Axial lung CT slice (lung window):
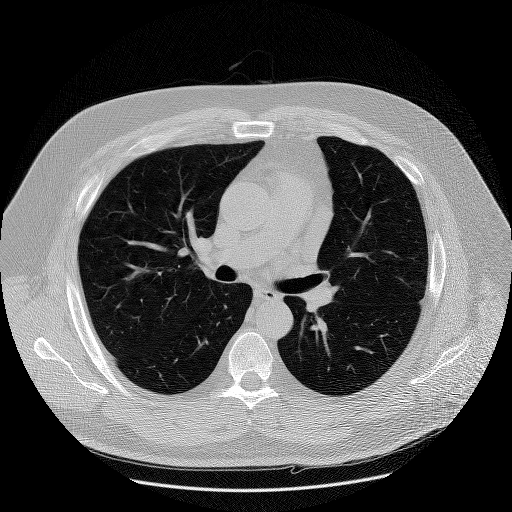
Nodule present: no